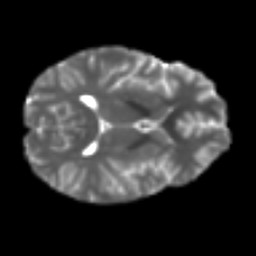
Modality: T2w
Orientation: axial
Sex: female
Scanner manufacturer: ge
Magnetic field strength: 3 T
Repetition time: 7 s
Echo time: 0.0802 s